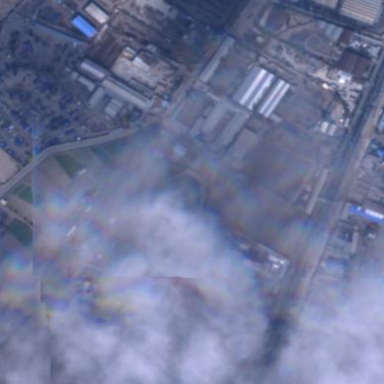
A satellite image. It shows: Industrial area.